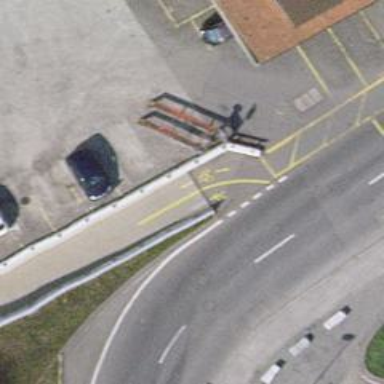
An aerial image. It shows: Concrete path for pedestrians and cyclists.